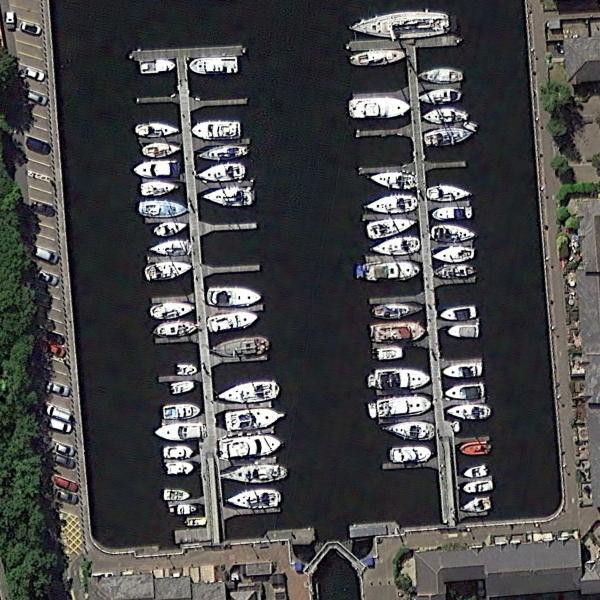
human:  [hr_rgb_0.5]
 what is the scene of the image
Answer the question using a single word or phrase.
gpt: port